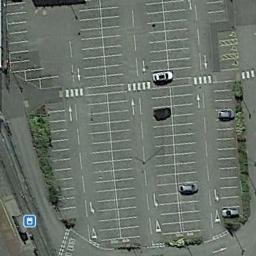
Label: parking_lot